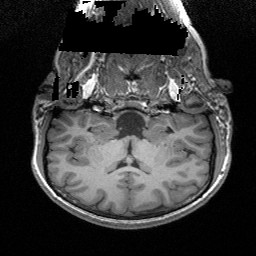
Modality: T1w
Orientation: sagittal